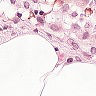
Metastatic tissue present: no